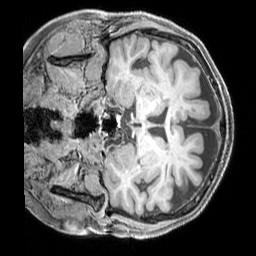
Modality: T1w
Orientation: coronal
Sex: female
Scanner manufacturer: siemens
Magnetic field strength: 3 T
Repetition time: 2.3 s
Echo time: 0.00226 s